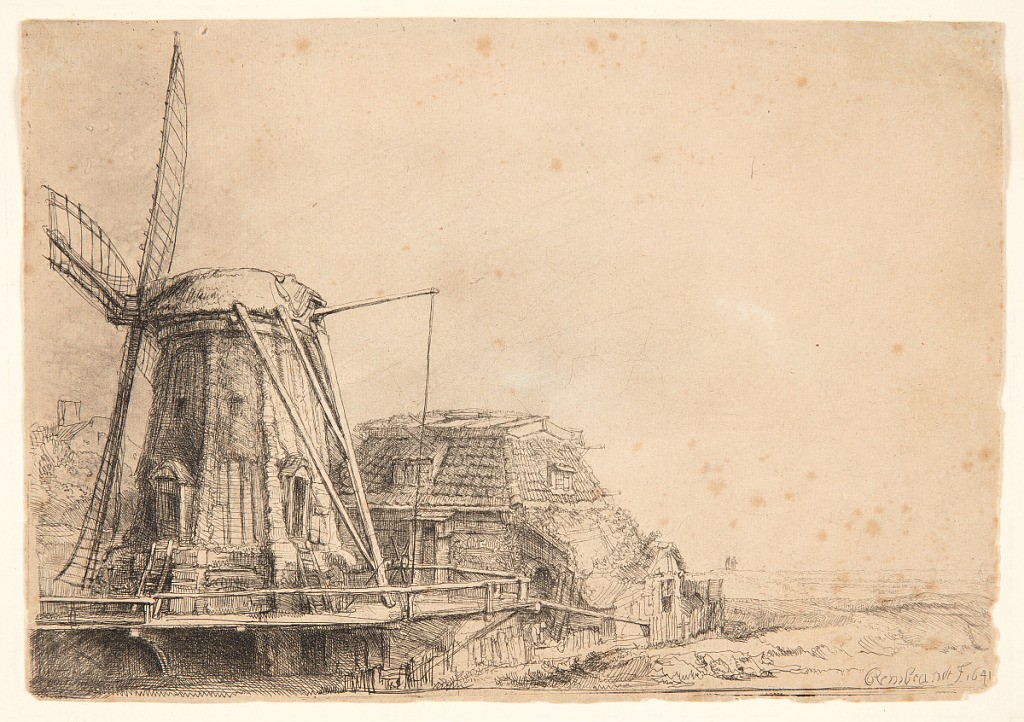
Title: The Windmill
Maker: Rembrandt Harmensz van Rijn, Dutch, 1606–1669
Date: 1641
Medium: Etching on laid paper
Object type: Print
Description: Windmill in foreground, left, with a ramshackle cottage beyond it.